Question: I have the following C++ code (native desktop app) that uses Microsoft's <URL> API to draw a close button.
'''
RECT r = DetermineButtonRect();
HANDLE h = OpenThemeData(Handle, L"WINDOW");
DrawThemeBackground(h, hdc, WP_CLOSEBUTTON, CBS_NORMAL, &rect, NULL);
CloseThemeData(h);
'''
This works fine in earlier versions of Windows, but in Windows 8, it insists on drawing in the Windows 7 style. This isn't horrible, but it's still frustrating to not have all of the parts of the application use the same visual style. Here's a screenshot of what this looks like:

From top to bottom:
- - -
Is there any way to get the Visual Styles API to draw Windows 8 style (non-Glass) buttons? Or is there a different API I should be using?
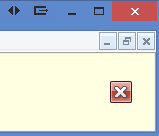
Answer: Use 'WP_SMALLCLOSEBUTTON' which appears to work on both Windows 7 and Windows 8 with the correct theme.